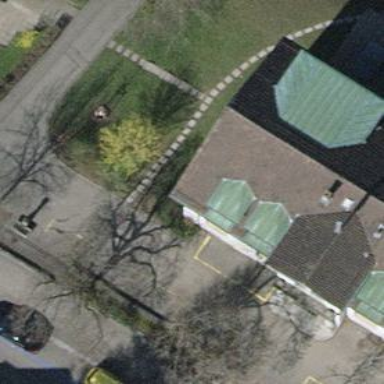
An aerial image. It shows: Kindergarten.